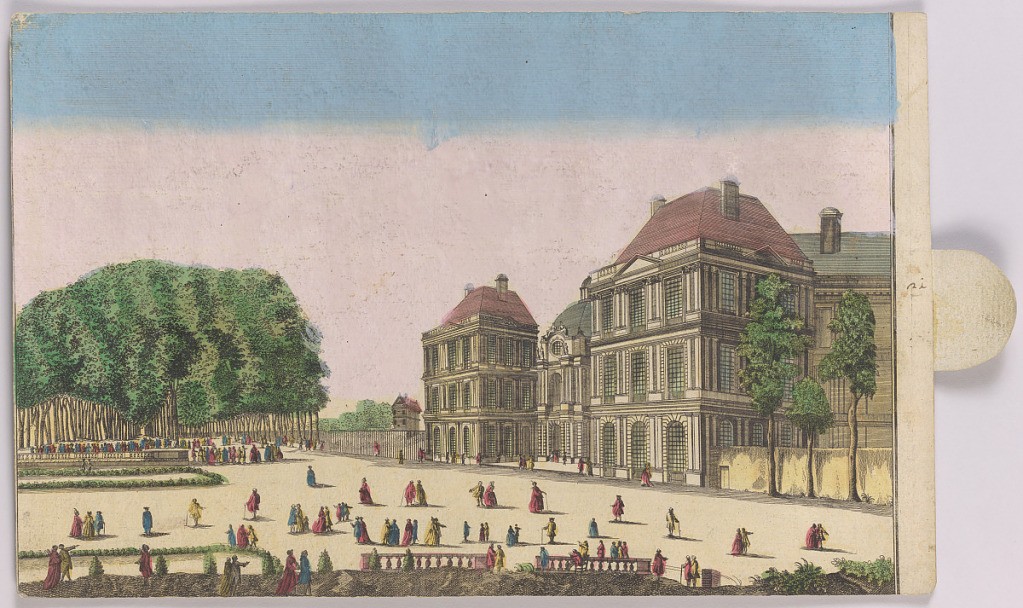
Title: Peep-Show Print
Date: mid-18th century
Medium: Engraving and brush and wash on paper
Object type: Print
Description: Peep-show print